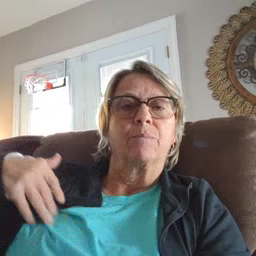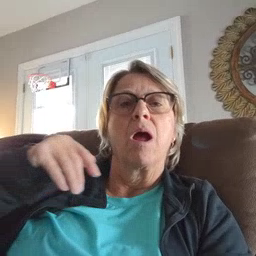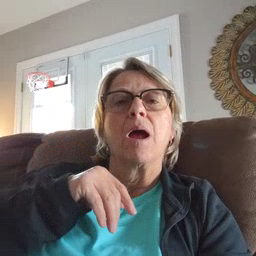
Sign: zebra